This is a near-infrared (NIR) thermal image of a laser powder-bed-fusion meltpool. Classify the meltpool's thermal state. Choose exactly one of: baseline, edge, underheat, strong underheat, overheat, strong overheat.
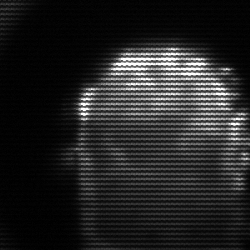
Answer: baseline